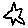
Label: star